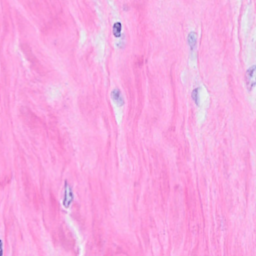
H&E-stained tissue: Breast